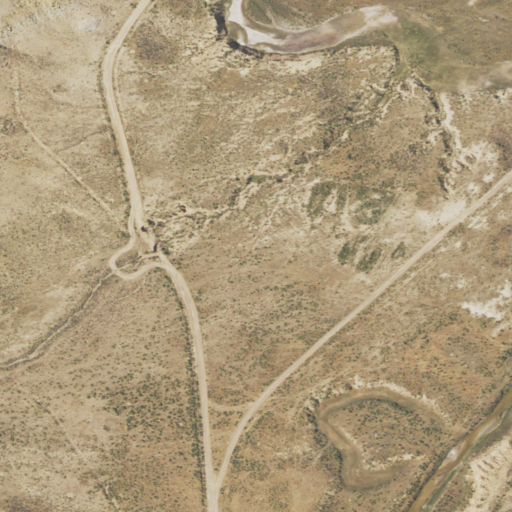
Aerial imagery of valley in Wyoming named Sheep Draw containing shrub, herbaceous wetlands, and grassland